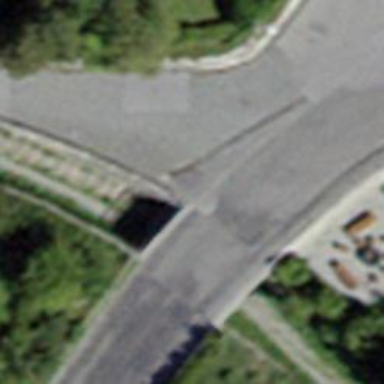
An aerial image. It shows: Residential road with bridge.